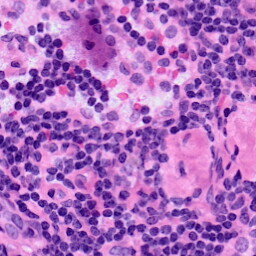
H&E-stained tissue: LymphNode